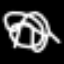
Label: squiggle